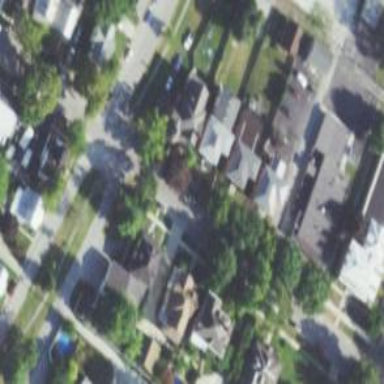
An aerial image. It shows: Charming neighbourhood.